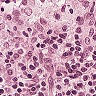
Metastatic tissue present: no